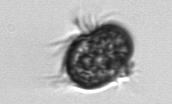
Label: Mesodinium